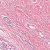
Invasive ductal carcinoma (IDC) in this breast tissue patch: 0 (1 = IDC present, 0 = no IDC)